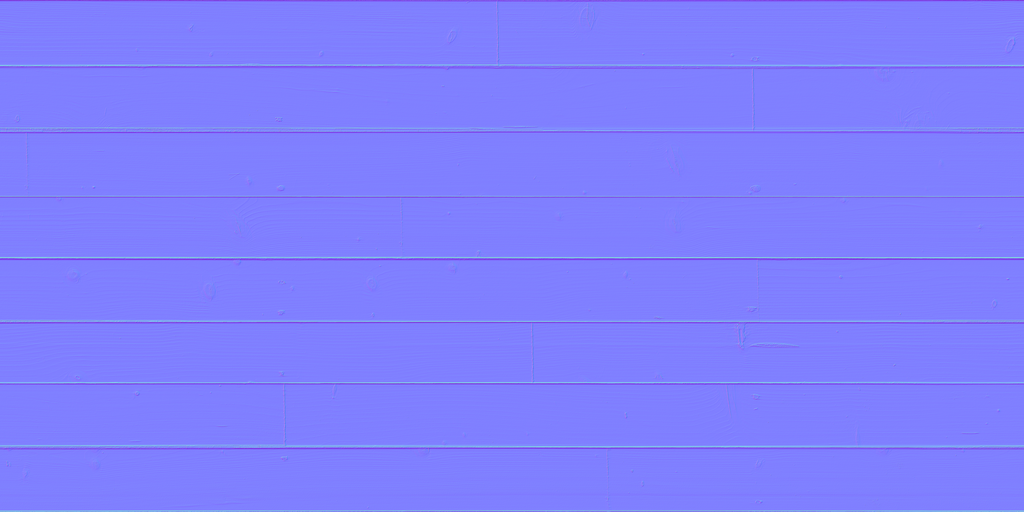
Texture map type: NormalDX